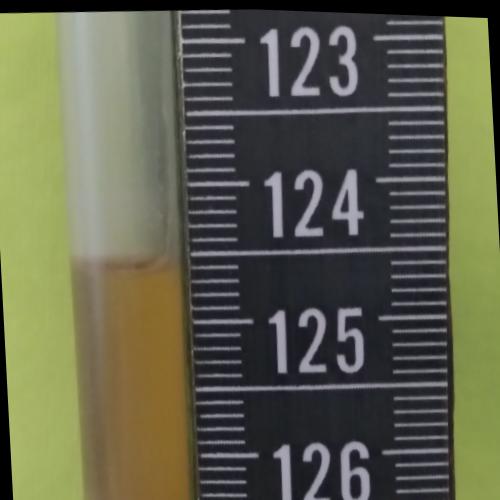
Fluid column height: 124.6 cm